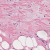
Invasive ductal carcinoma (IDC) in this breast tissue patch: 0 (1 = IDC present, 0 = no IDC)